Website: slack
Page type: billing-address
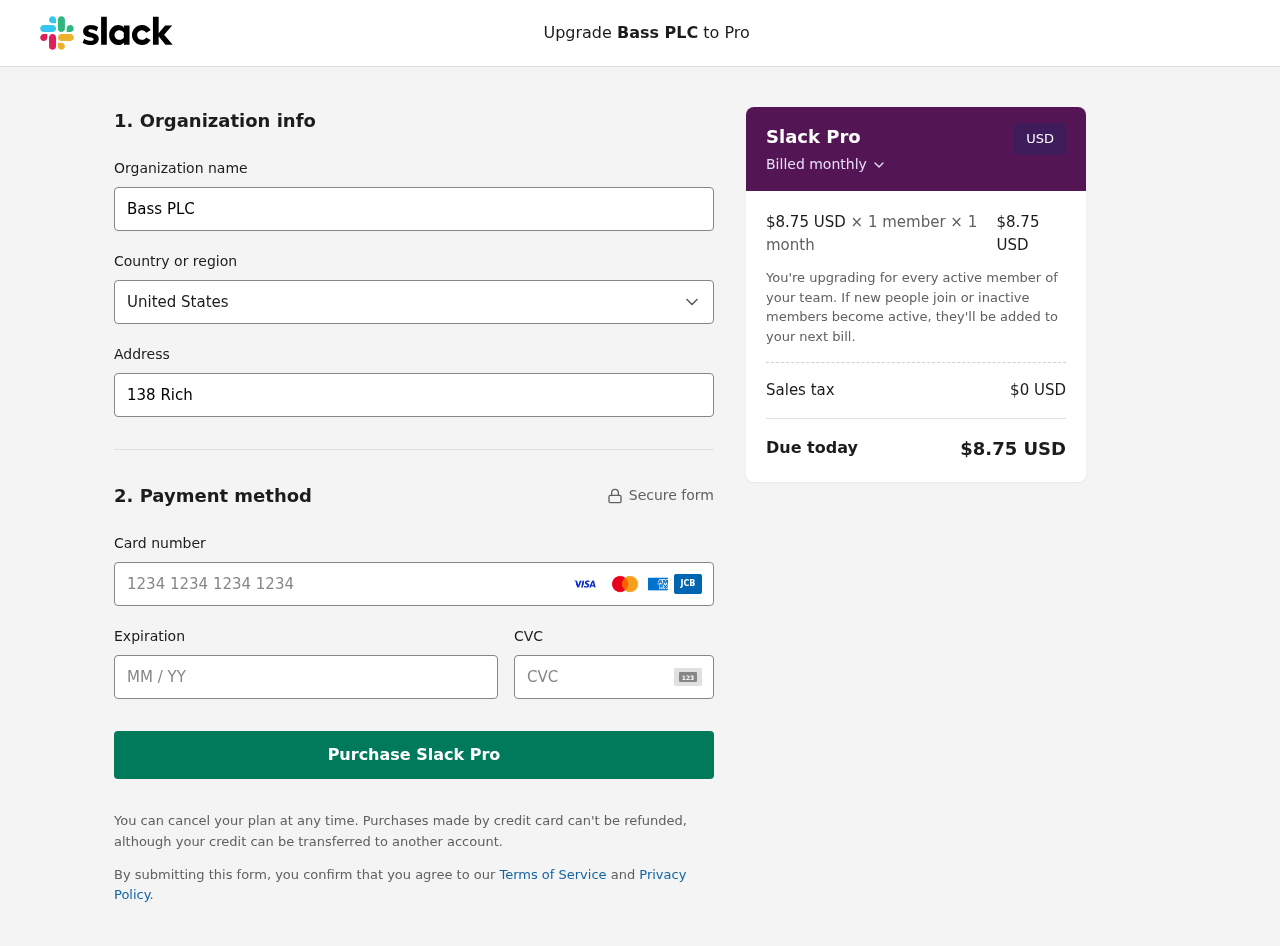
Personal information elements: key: PII_CARD_CVV
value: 840
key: PII_CARD_EXPIRY
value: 02/27
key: PII_CARD_NUMBER
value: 6580 8910 8642 7843
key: PII_COMPANY
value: Bass PLC
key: PII_COUNTRY
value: United States
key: PII_STREET
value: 138 Richard Locks
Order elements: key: ORDER_PRICE_PER_MEMBER
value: $8.75 USD
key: ORDER_MEMBER_COUNT
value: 1
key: ORDER_MONTH_COUNT
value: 1
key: ORDER_SUBTOTAL
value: $8.75 USD
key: ORDER_TAX
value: $0
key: ORDER_TOTAL
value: $8.75 USD